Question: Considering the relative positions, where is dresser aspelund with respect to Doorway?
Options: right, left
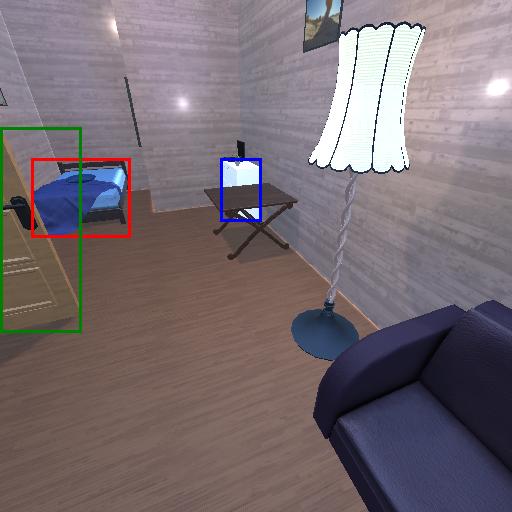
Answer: right